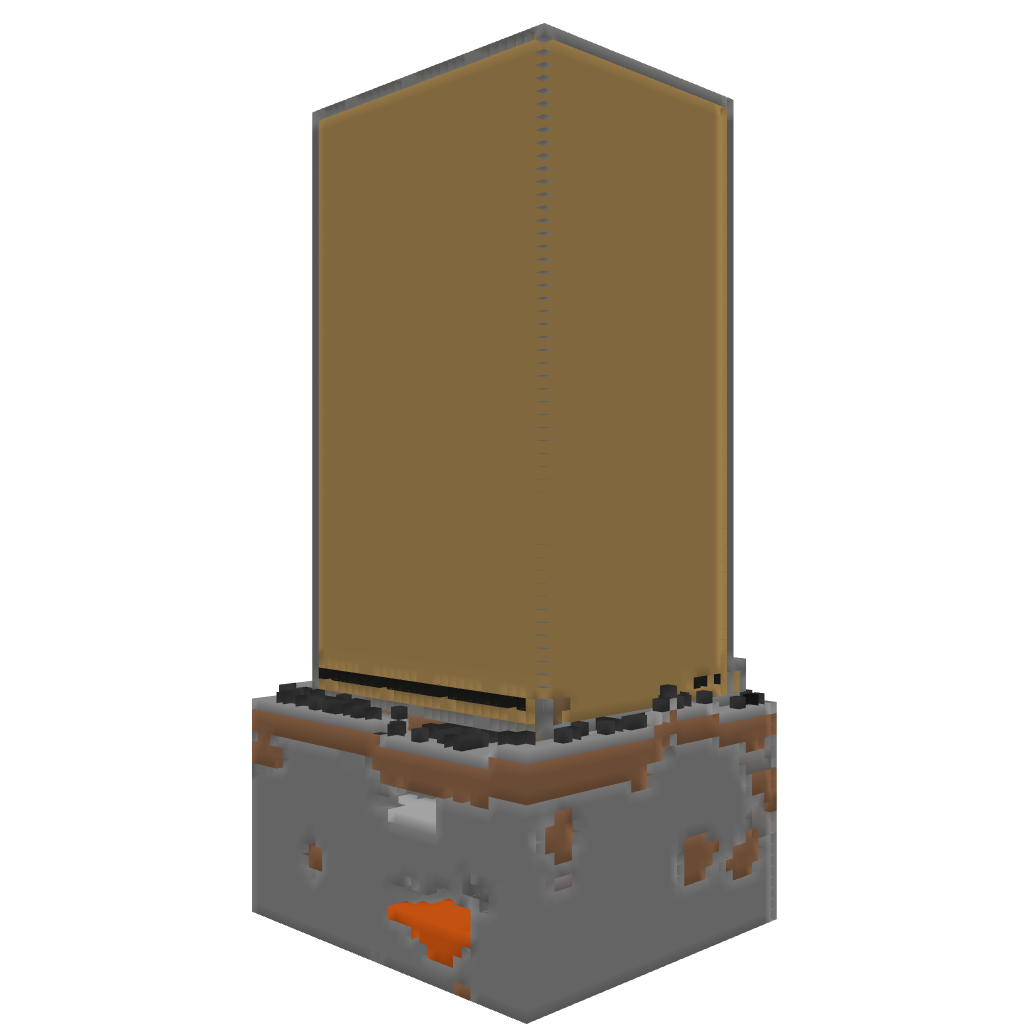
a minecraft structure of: A very big house with trap!